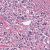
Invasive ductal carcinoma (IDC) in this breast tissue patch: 1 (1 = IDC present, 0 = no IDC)